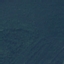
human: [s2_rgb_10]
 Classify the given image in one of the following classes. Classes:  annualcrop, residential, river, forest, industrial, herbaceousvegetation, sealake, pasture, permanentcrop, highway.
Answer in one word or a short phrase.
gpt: Forest